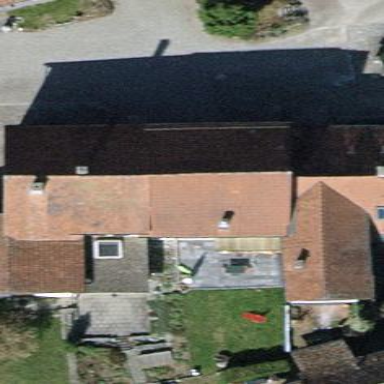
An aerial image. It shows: Terrace-style building with gabled roof.